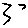
Label: zigzag